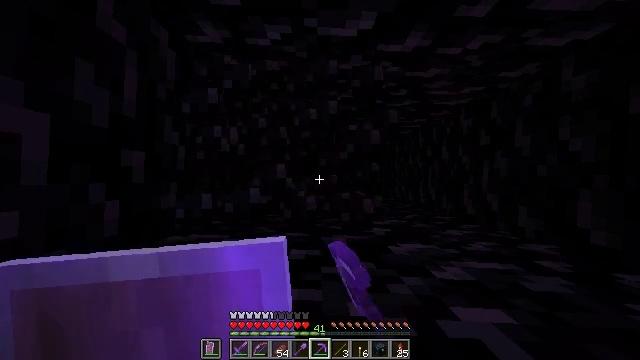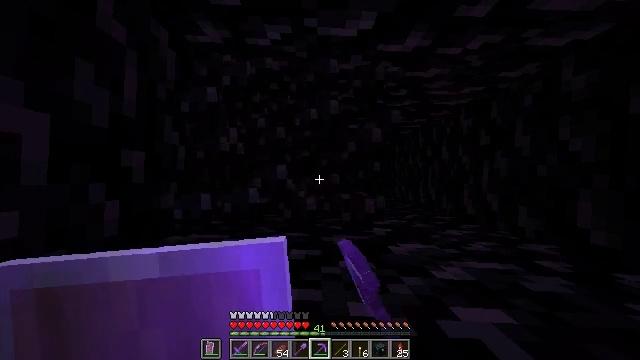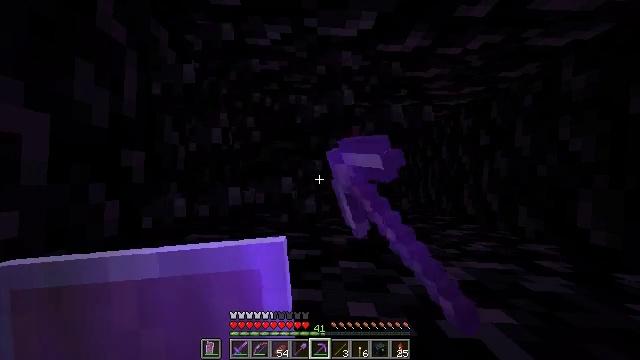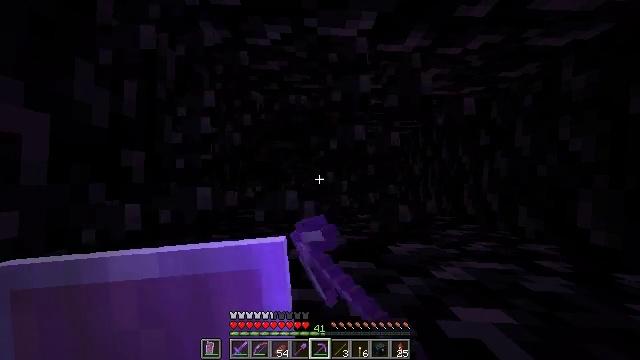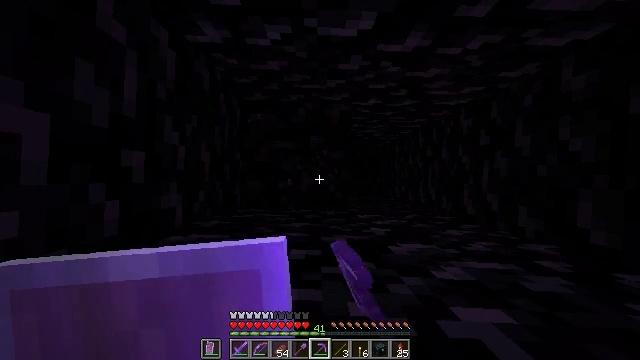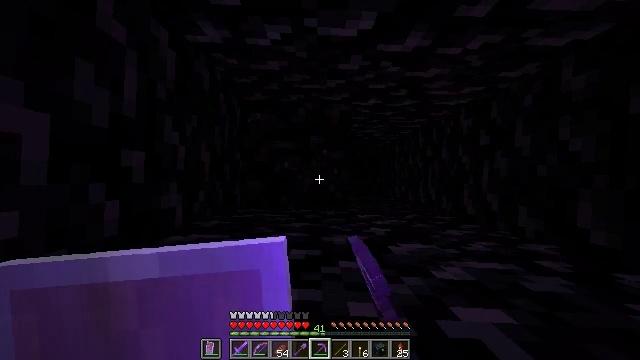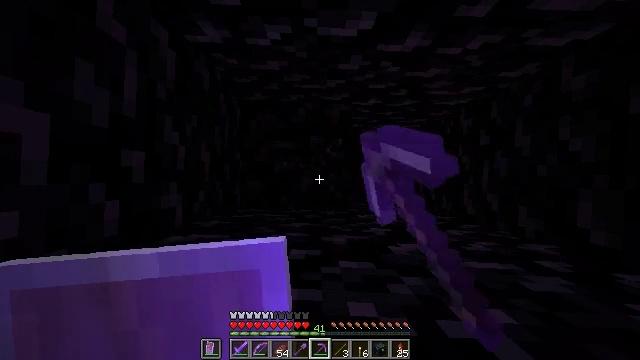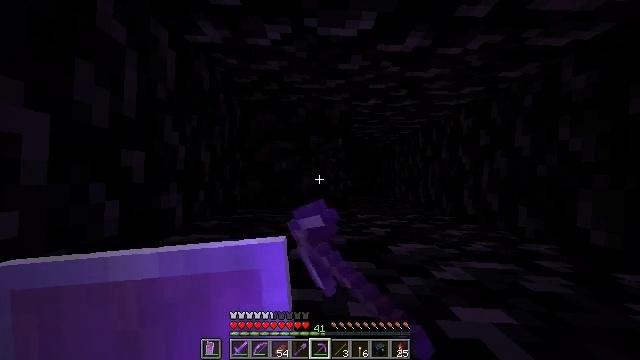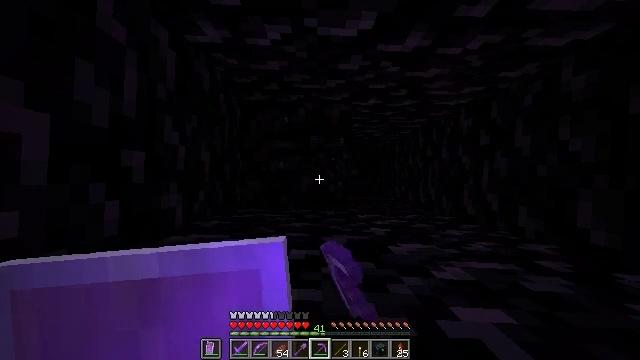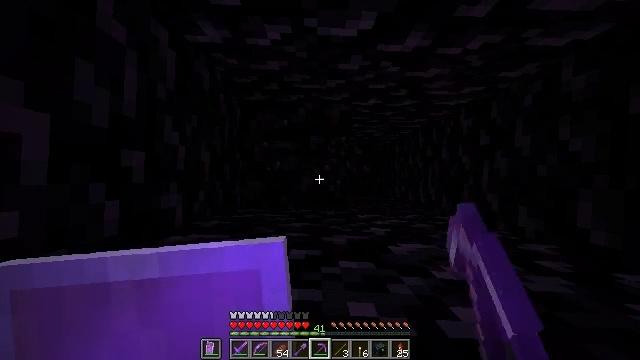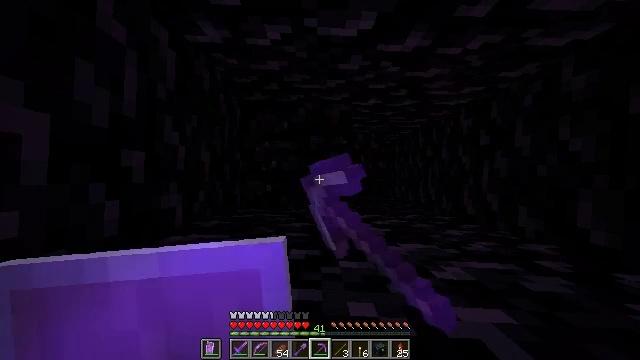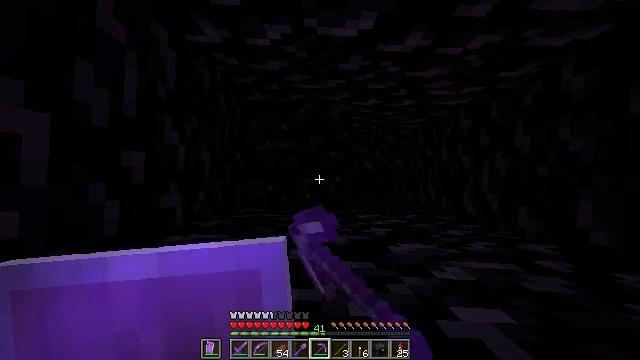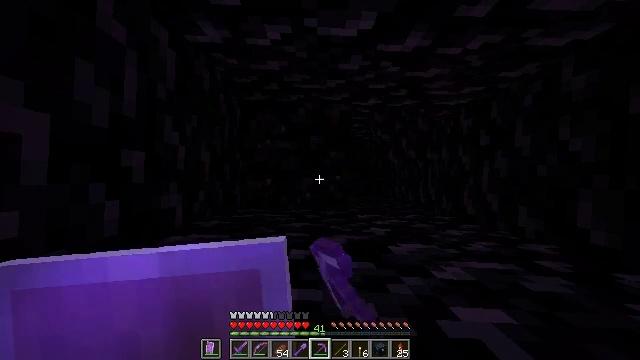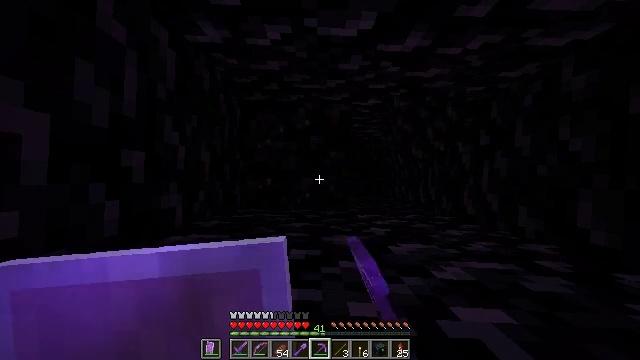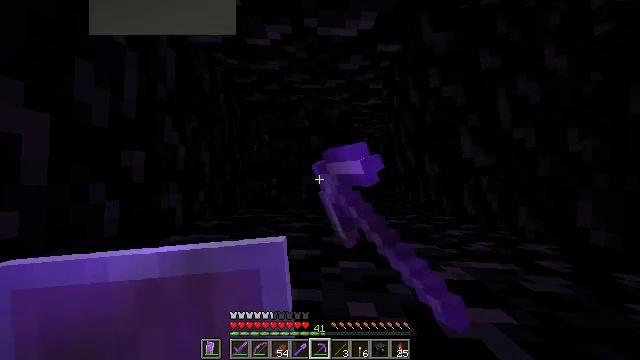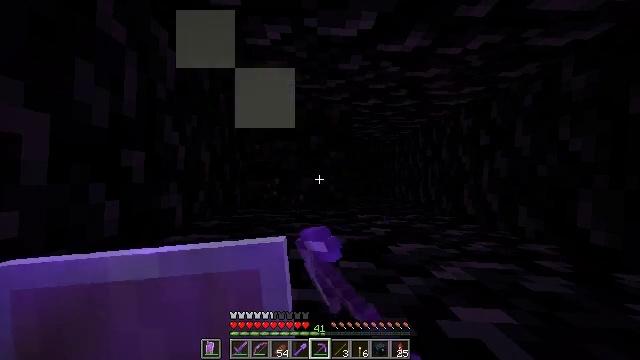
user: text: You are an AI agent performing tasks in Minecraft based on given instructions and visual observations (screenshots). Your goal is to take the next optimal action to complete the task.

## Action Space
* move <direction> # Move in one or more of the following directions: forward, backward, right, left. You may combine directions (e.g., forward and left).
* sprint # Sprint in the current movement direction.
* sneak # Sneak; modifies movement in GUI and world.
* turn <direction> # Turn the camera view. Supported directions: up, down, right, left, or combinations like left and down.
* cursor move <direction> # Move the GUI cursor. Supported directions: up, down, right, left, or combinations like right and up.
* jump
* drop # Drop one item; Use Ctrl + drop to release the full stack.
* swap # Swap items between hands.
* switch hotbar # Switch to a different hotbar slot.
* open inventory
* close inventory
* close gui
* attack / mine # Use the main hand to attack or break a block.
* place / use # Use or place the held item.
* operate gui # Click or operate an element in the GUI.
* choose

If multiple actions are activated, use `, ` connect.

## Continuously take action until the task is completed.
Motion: motion action
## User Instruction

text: Mine the tough obsidian.
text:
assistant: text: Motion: attack / mine
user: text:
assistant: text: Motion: attack / mine
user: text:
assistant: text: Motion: attack / mine
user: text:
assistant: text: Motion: attack / mine
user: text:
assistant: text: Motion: attack / mine
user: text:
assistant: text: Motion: attack / mine
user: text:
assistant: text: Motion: attack / mine
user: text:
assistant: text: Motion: attack / mine
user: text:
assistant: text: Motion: attack / mine
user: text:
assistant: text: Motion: attack / mine
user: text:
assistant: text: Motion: attack / mine
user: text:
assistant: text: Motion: attack / mine
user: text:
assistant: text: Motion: attack / mine
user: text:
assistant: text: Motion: attack / mine
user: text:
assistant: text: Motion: attack / mine
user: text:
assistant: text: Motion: attack / mine
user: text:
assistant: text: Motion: attack / mine
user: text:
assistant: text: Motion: attack / mine
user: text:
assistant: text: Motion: attack / mine
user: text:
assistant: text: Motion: attack / mine
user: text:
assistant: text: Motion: attack / mine
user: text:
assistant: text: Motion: attack / mine
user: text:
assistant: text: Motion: attack / mine
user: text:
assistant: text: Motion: attack / mine
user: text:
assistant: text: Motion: attack / mine
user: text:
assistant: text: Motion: attack / mine
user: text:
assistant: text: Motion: attack / mine
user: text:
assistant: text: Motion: attack / mine
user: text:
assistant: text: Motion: attack / mine
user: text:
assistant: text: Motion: attack / mine